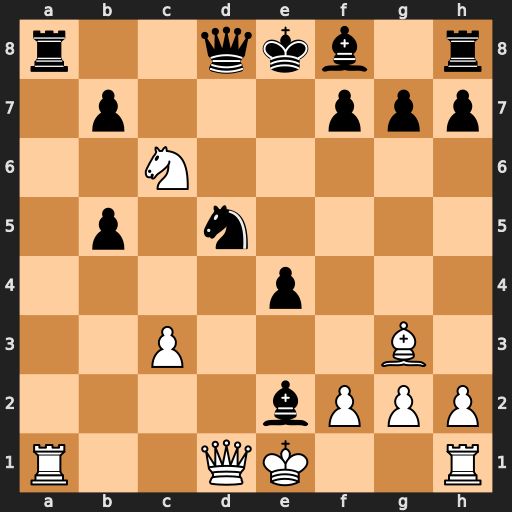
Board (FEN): r2qkb1r/1p3ppp/2N5/1p1n4/4p3/2P3B1/4bPPP/R2QK2R
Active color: w
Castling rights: KQkq
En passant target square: -
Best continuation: Nxd8 Bxd1 Rxa8